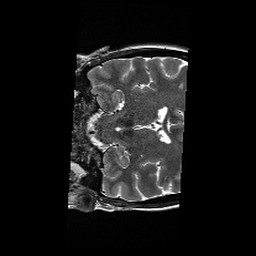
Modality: T2w
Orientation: coronal
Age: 35
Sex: female
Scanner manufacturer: siemens
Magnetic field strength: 3 T
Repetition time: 6.1 s
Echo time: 0.104 s